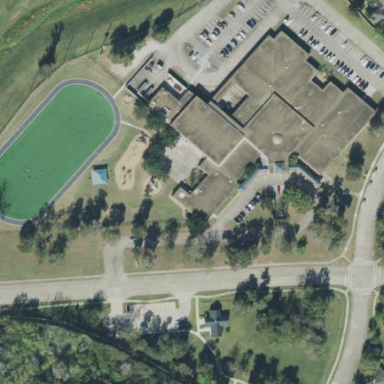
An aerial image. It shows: School.